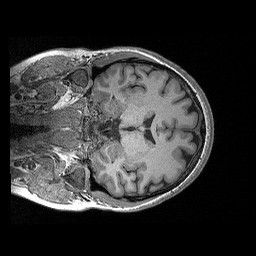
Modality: T1w
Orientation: coronal
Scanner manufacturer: siemens
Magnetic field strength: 3 T
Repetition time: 2.3 s
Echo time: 0.00298 s